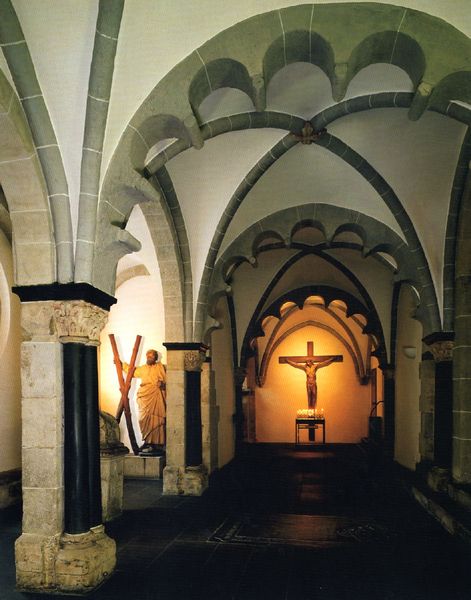
Titel: St. Andreas in Köln
Standort: Köln (EU - D - NRW)
Schlagwörter: schatten, weiß, grau, holz, licht, marmor, schwarz, säule, säulen, stein, innenraum, kirche, gotik, doppelsäule, statue, ruhe, düster, bogen, rundbogen, kerze, kerzen, tiefe, bögen, gewölbe, kreuz, schnitzerei, kreuzrippengewölbe, gruft, gotisch, kreuzgewölbe, kreuzgratgewölbe, christus, jesus, kreuzigung, kirchenraum, rundbögen, kruzifix, richtung, opfer, masswerk, krypta, romanisch, unsymetrisch, staute, andreaskreuz, andreas, karolingisch, hl. andreas, opferkerzen, keurz, ngruft, unsymetrsch, schwarze säule